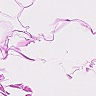
Metastatic tissue present: no